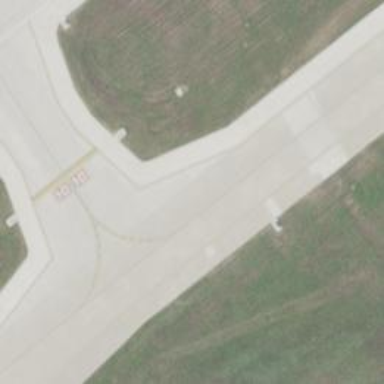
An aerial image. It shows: Image of taxiway at airport.